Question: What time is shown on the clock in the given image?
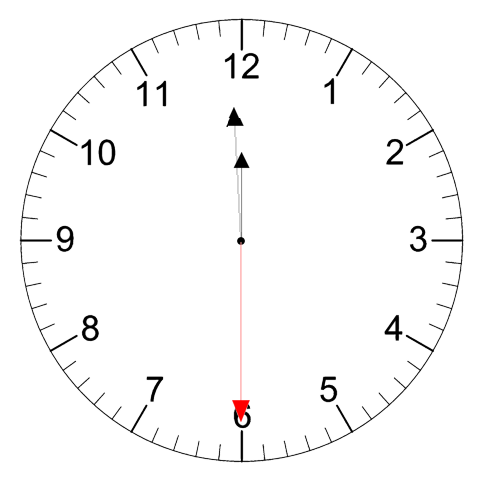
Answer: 11:59:30